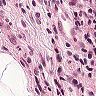
Metastatic tissue present: yes